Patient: sex M, age 71
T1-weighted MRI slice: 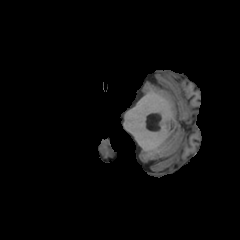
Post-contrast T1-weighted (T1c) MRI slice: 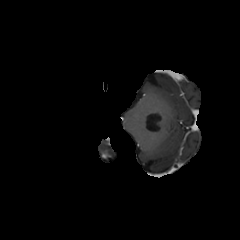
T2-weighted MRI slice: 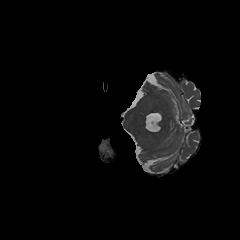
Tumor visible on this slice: no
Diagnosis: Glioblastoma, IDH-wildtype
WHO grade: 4